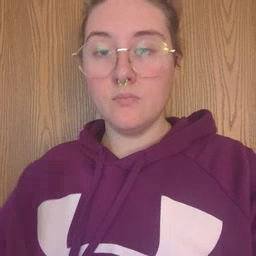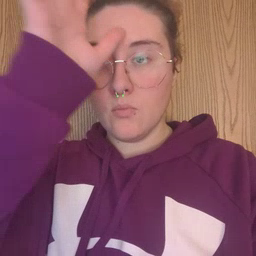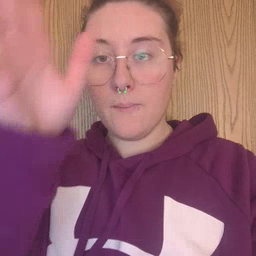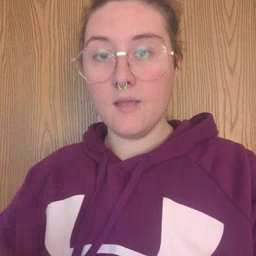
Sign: grandpa